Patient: sex F, age 66
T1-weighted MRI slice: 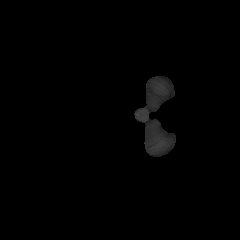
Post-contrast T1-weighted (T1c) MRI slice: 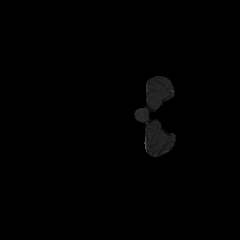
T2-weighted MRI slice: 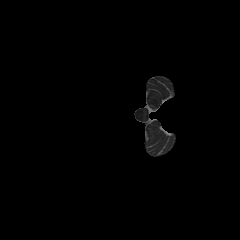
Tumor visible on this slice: no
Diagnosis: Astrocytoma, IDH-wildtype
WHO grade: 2